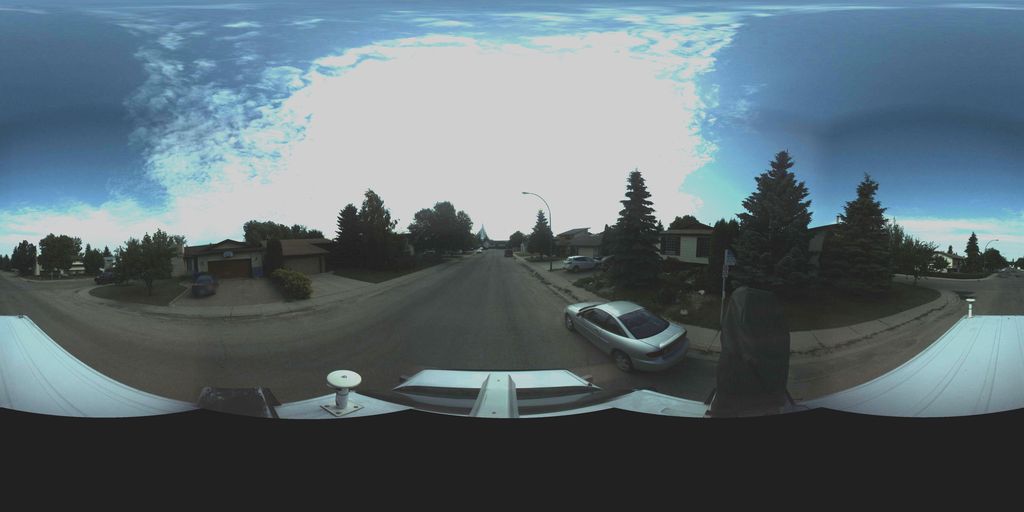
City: saskatoon